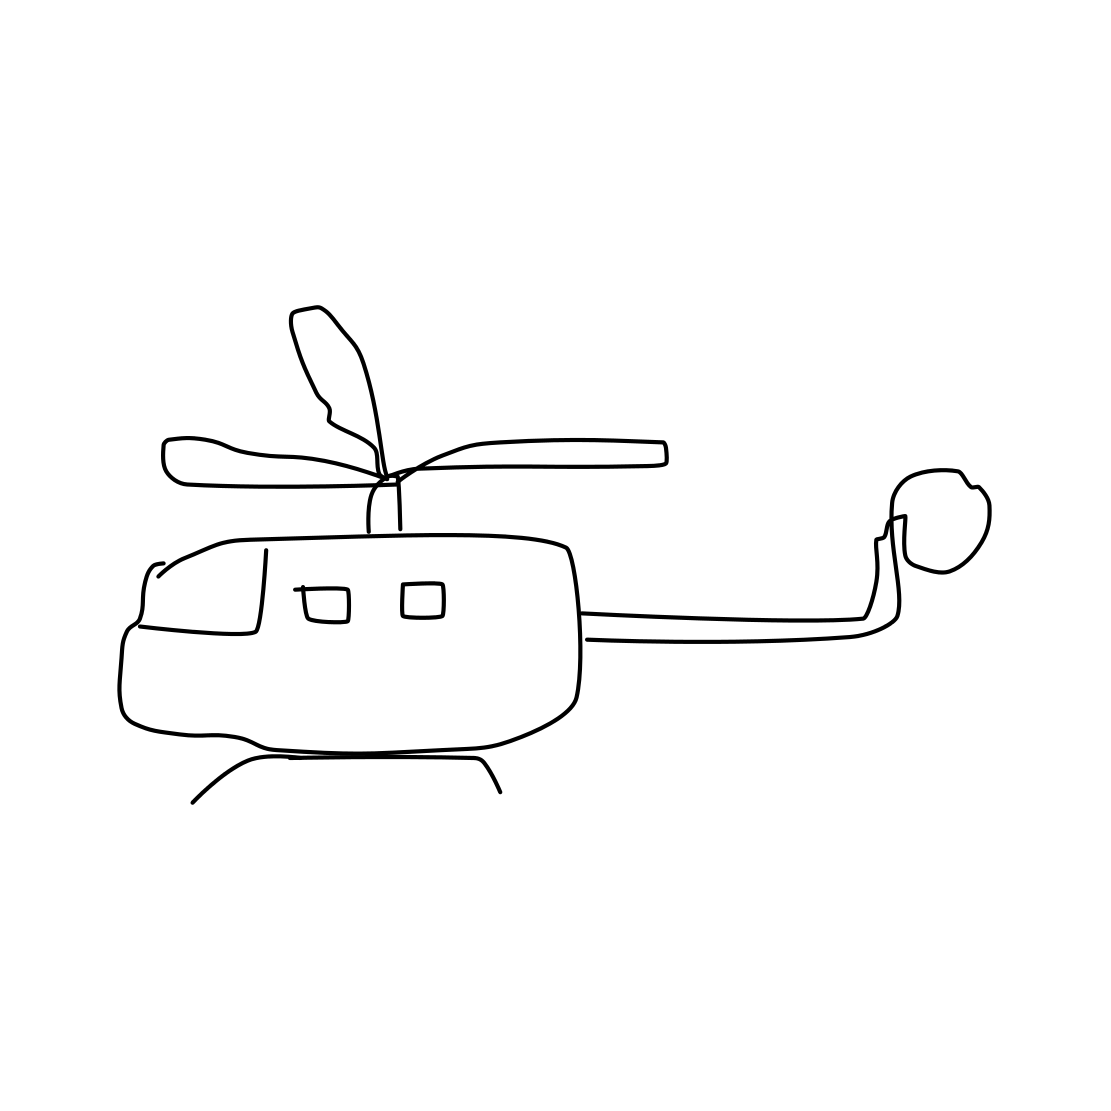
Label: helicopter